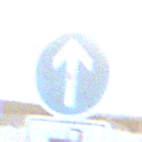
Verkehrszeichen: VorgeschriebeneFahrtrichtungGeradeaus
Zusatzzeichen unten: MehrspurigeFahrzeugeFrei8
Umgebung: Outdoor, Beach
Tageszeit: SunriseSunset
Wetter: PartlyCloudy
Licht: Natural
Jahreszeit: NotSpecified
Kontrast: LowContrast